Question: I can't access a specific element of a webpage with Selenium in Java.
I need to access the "sign in" option inside of a submenu of the <URL>.
I tried xPath, CSS selector, etc. but nothing works, I guess it's inside some kind of subdivision of the webpage I don't know, but I'm positive it's not an '<iframe>', I have already checked that. I could be wrong though.

My code:
'''
public class Main {
public static void main(String[] args){
System.setProperty("webdriver.opera.driver","C:\Documents\LIBRARIES\Opera Driver\operadriver.exe");
WebDriver driver = new OperaDriver();
driver.get("https://www.tradingview.com");
driver.manage().timeouts().scriptTimeout(Duration.ofSeconds(4));
driver.findElement(By.xpath(("/html/body/div[2]/div[3]/div[2]/div[3]/button[1]"))).click();
driver.manage().timeouts().scriptTimeout(Duration.ofSeconds(4));
// This is where I need to select the element of the webpage, nothing works so far (Xpath, CSS, ID...)
}
}
'''
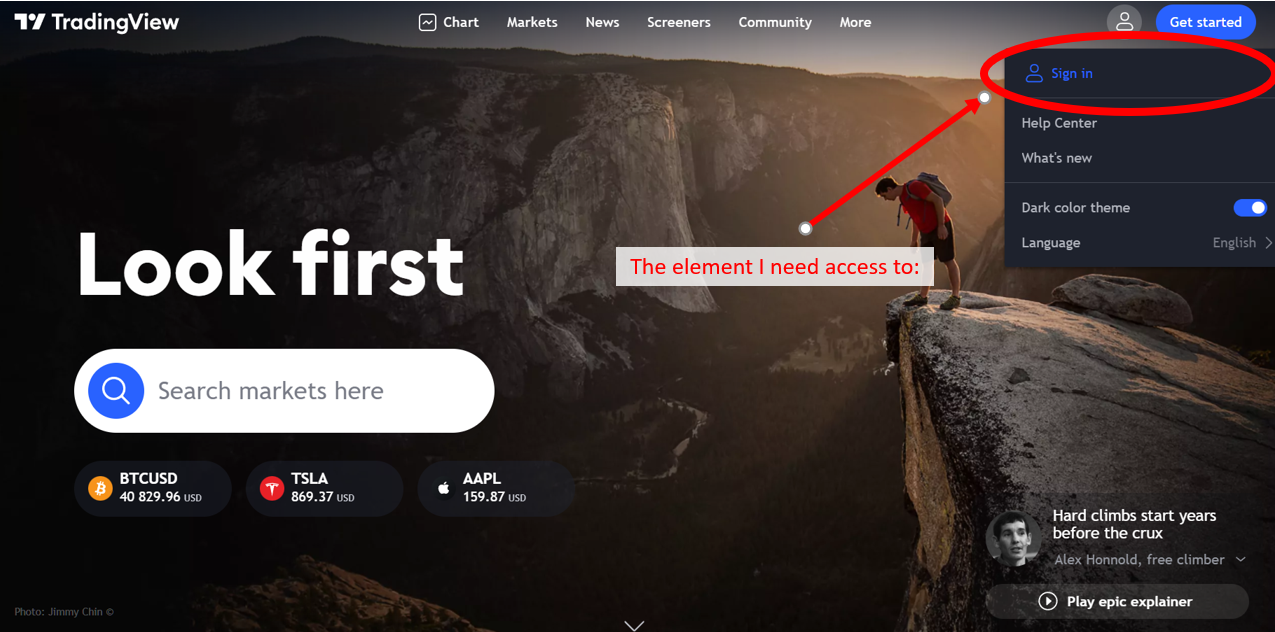
Answer: To click on the element first you need to click on the icon and then you need to induce <URL>:
- Using :'''
new WebDriverWait(driver, 20).until(ExpectedConditions.elementToBeClickable(By.cssSelector("button[aria-label='Open user menu']"))).click();
new WebDriverWait(driver, 20).until(ExpectedConditions.elementToBeClickable(By.cssSelector("div[data-name='header-user-menu-sign-in'] div[class^='label'] div[class^='label']"))).click();
'''
- Using :'''
new WebDriverWait(driver, 20).until(ExpectedConditions.elementToBeClickable(By.xpath("//button[@aria-label='Open user menu']"))).click();
new WebDriverWait(driver, 20).until(ExpectedConditions.elementToBeClickable(By.xpath("//div[text()='Sign in']"))).click();
'''